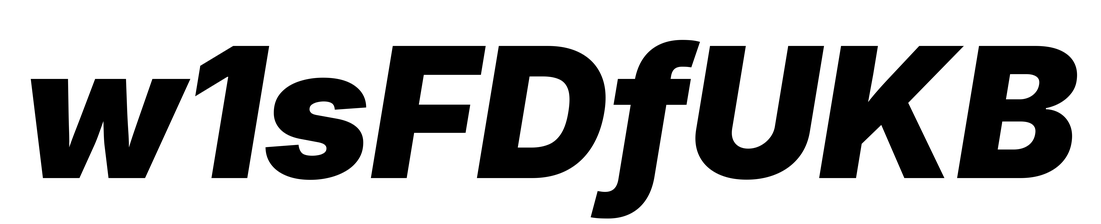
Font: Inter-Italic_Black_Italic